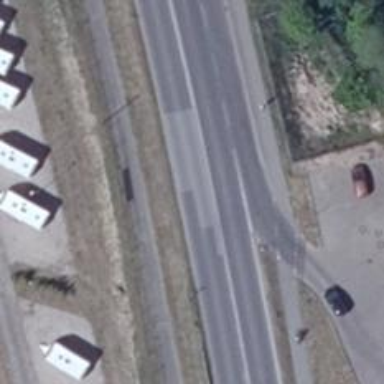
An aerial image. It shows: Asphalt road classified as primary highway.